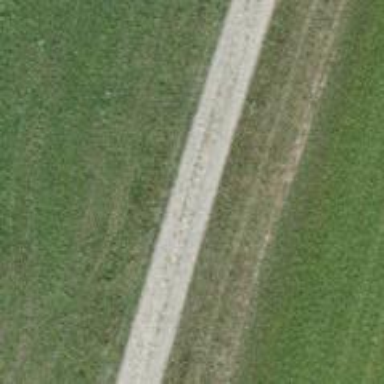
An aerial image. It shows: Track with grade2 tracktype.